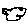
Label: cloud